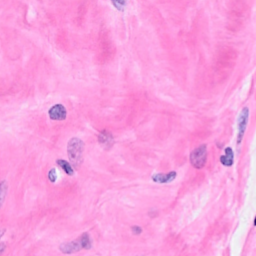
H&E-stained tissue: Breast